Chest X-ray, PA view. Patient: 41 years old, sex F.
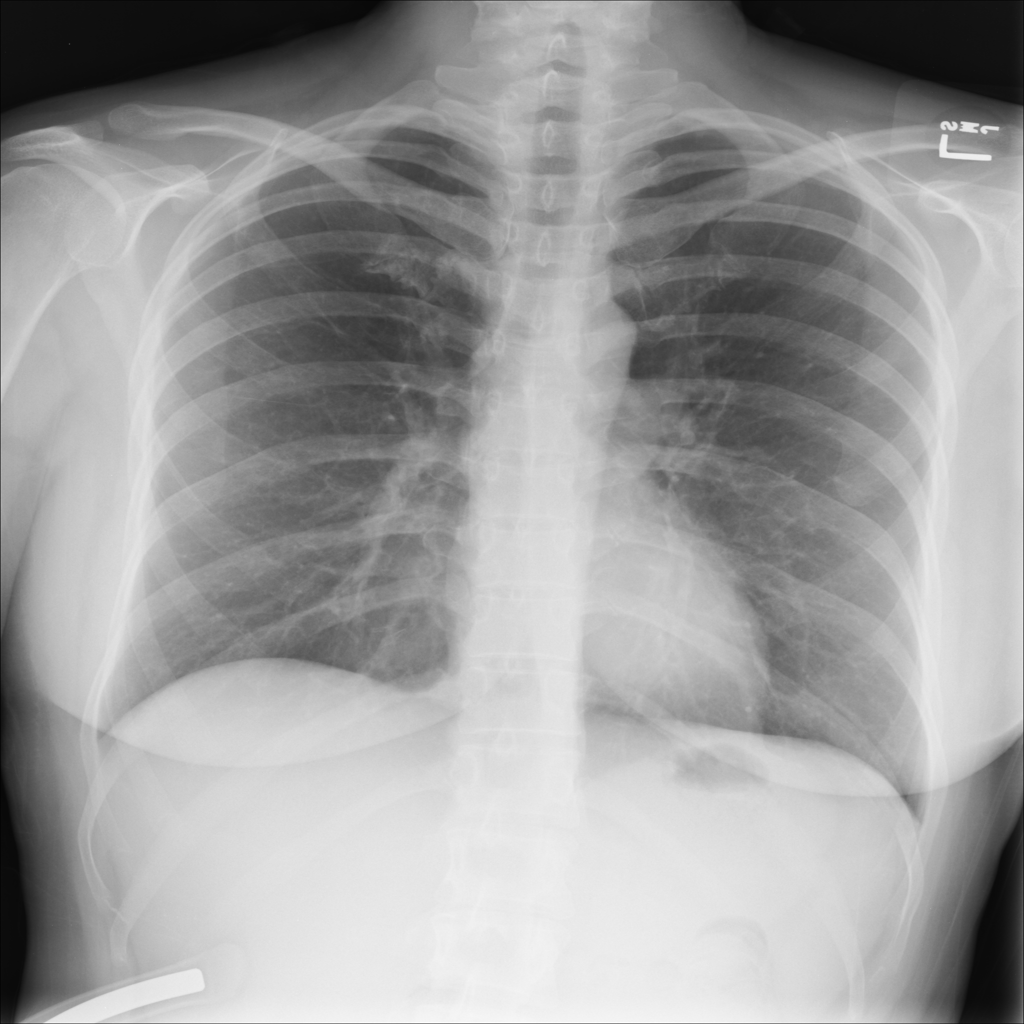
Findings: No Finding